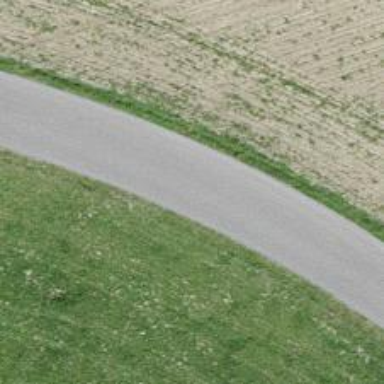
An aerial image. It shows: Unclassified road with asphalt surface.